六年级 · 计数
 聪聪一家去青岛旅游, 聪聪将旅游的费用支出制成右图的统计图。( ) 的费用占整个支出的 $25 \%$ 。若路费是 2250 元, 则食宿费
   是 $(\quad)$ 元。
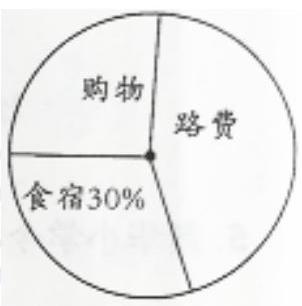
答案: 购物 1500